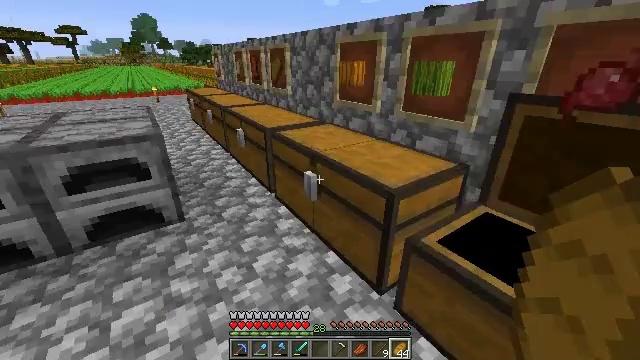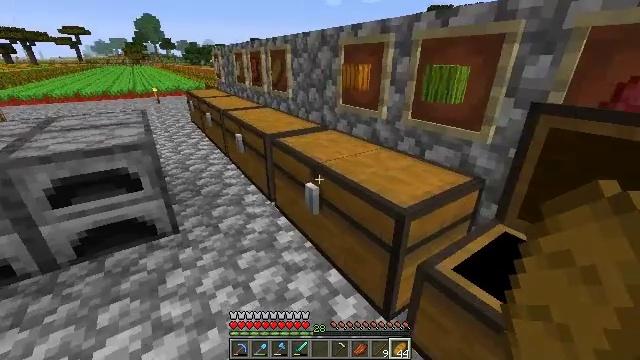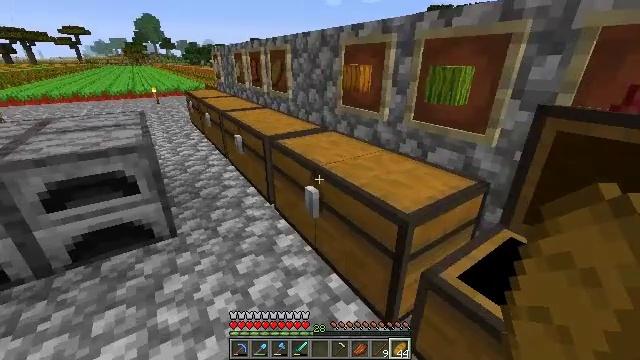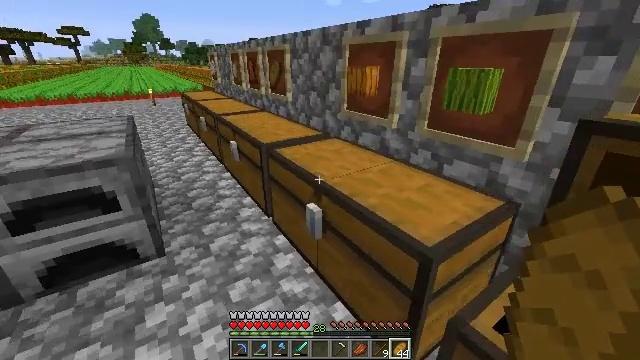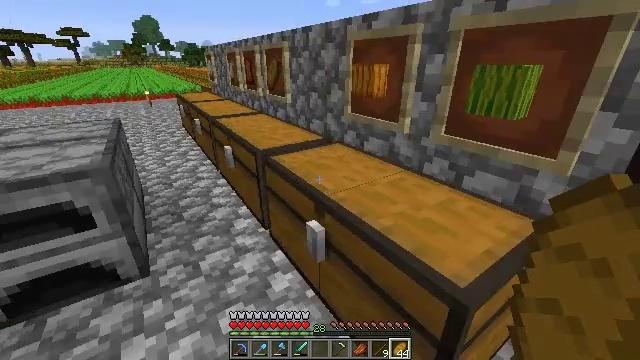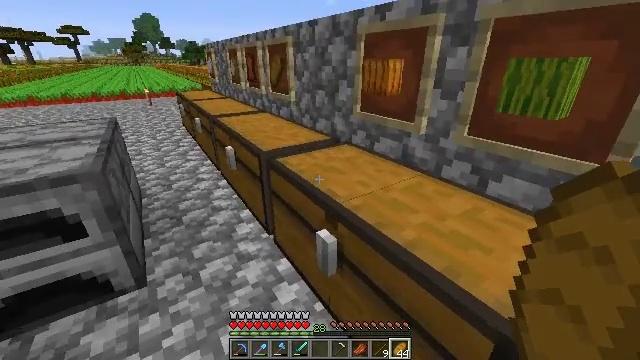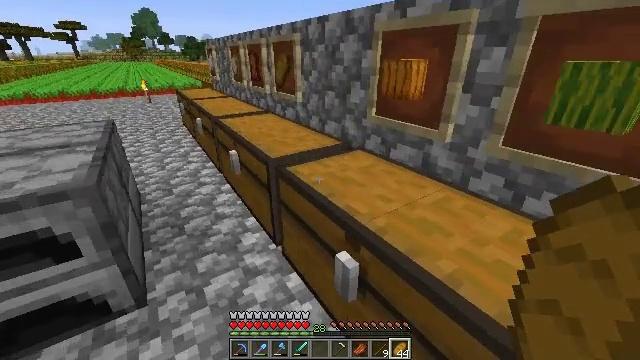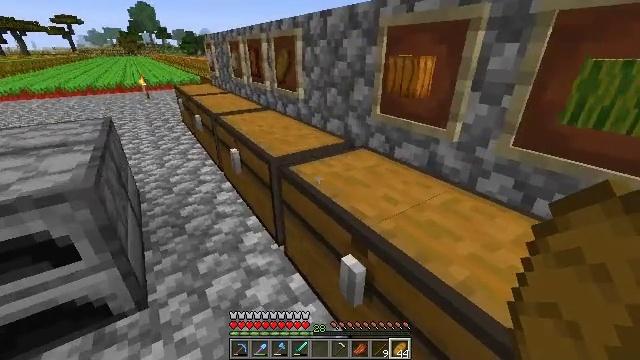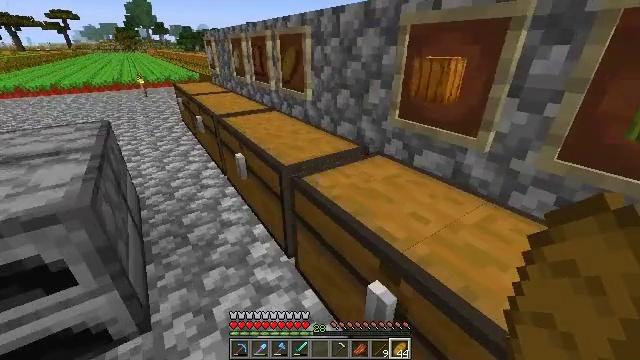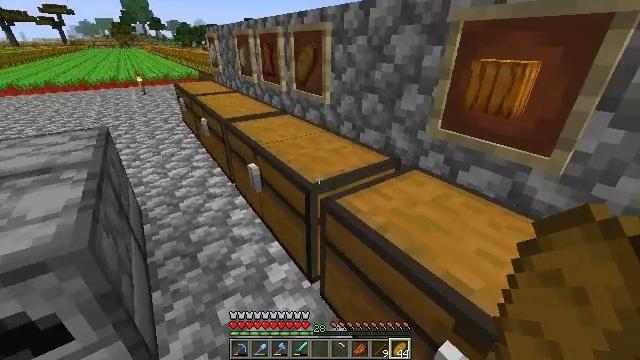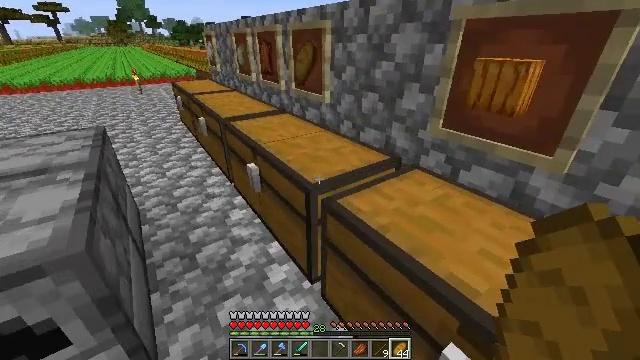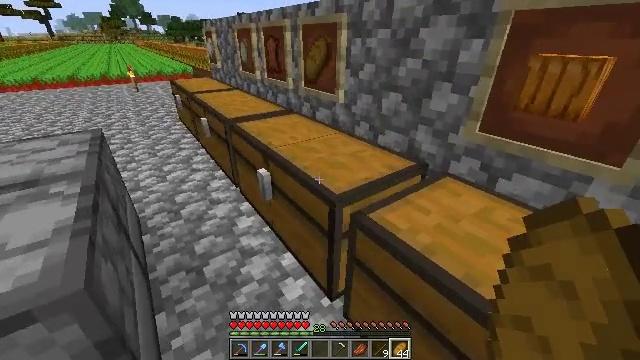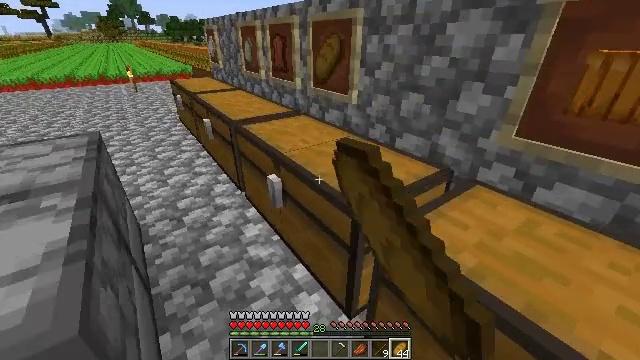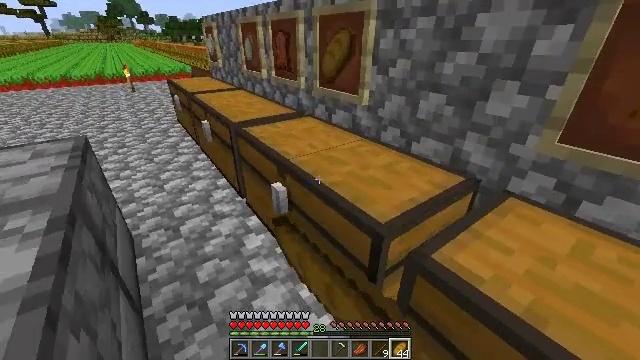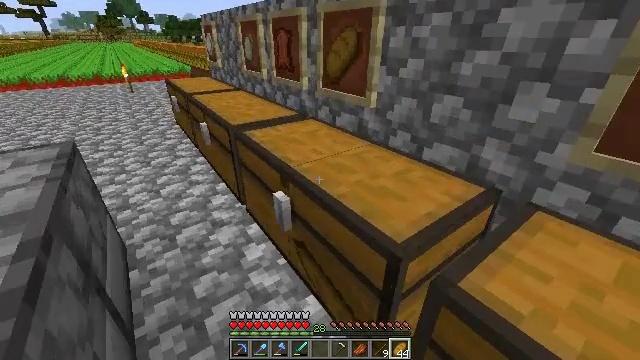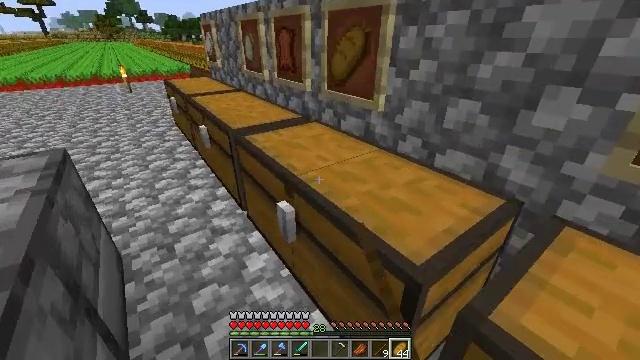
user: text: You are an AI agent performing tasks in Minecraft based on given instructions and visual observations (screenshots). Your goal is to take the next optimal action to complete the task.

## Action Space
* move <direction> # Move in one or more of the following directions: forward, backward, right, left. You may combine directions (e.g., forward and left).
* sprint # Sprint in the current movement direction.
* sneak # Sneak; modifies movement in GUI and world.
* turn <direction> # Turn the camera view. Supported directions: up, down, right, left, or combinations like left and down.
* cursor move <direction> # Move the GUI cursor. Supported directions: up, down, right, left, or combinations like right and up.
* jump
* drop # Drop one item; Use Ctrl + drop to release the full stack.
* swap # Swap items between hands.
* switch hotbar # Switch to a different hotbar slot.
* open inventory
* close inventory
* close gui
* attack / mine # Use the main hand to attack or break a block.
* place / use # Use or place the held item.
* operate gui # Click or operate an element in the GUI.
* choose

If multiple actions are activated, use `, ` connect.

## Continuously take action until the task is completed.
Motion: motion action
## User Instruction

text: Pull up beetroots from the soil.
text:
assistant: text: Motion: move forward
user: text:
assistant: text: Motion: move forward
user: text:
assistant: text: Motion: move forward
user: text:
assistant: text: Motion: move forward
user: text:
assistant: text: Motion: move forward and move left
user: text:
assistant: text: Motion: move forward and move left
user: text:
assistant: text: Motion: move forward and move left
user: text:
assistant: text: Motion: move forward and move left
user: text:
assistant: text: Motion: move forward and move left
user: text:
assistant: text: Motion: move forward and move left
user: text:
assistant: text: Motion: move forward and move left, use / place
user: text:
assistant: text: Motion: move forward, use / place
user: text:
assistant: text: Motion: move forward, use / place
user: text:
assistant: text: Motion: use / place
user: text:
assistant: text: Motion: no_op
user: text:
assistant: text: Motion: open gui
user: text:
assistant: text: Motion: no_op
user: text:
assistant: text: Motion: no_op
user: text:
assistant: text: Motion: no_op
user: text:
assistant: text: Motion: no_op
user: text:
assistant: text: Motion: no_op
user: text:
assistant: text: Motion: no_op
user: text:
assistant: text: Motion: no_op
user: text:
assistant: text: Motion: no_op
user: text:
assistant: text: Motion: no_op
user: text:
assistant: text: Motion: no_op
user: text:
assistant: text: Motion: no_op
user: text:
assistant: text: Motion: no_op
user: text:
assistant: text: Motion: no_op
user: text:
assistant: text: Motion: no_op